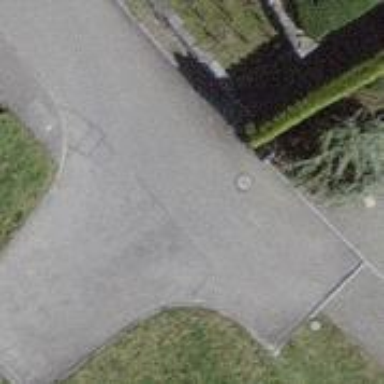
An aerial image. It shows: Turning circle on the road.